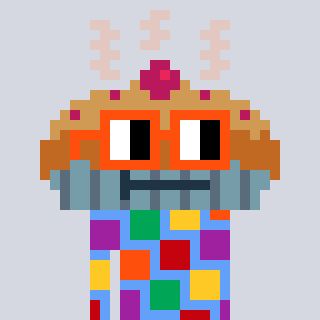
a pixel art character with square orange glasses, a pie-shaped head and a blue-colored body on a cool background